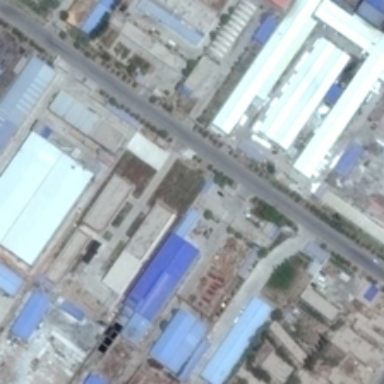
On the both sides of the road there are factory buildings with blue or white roofs .